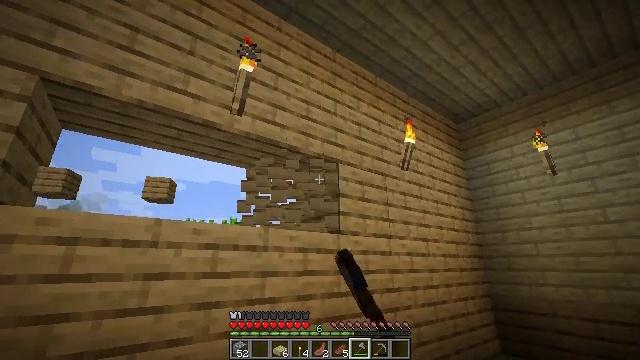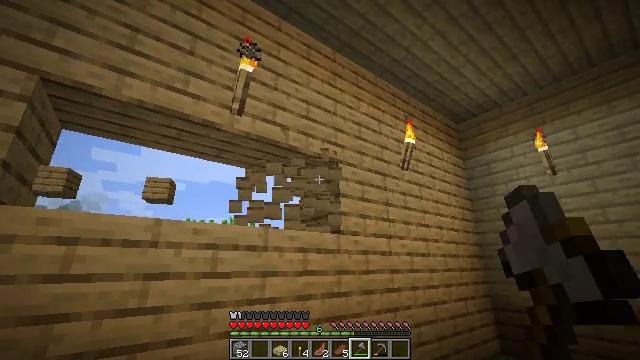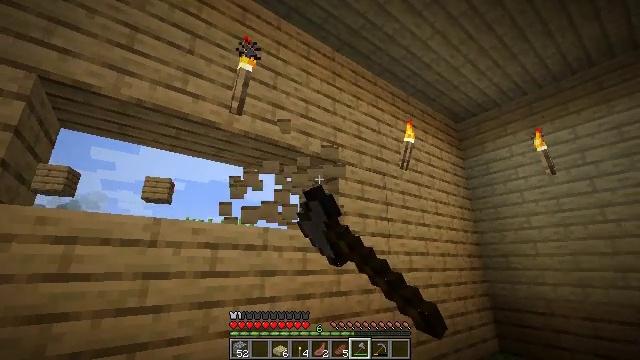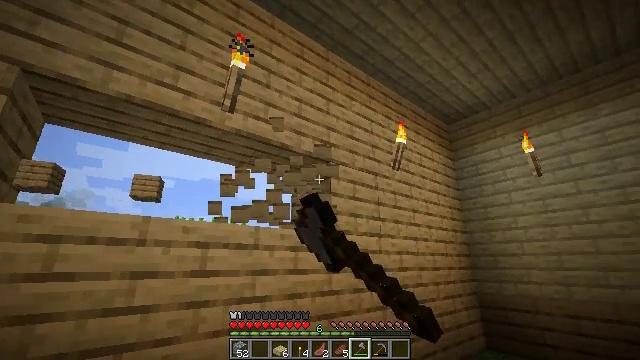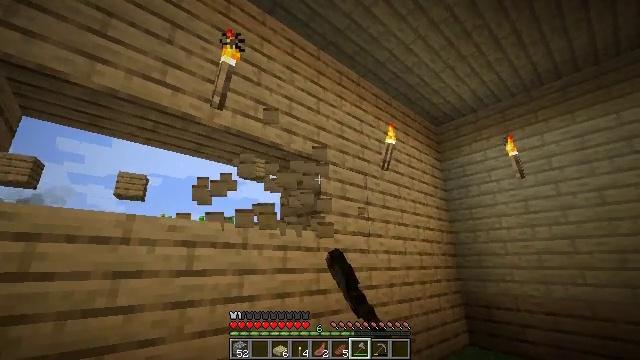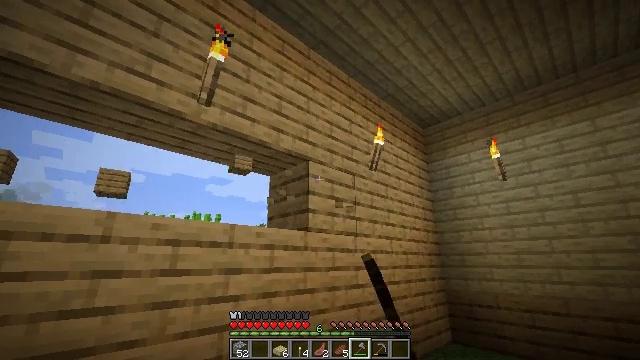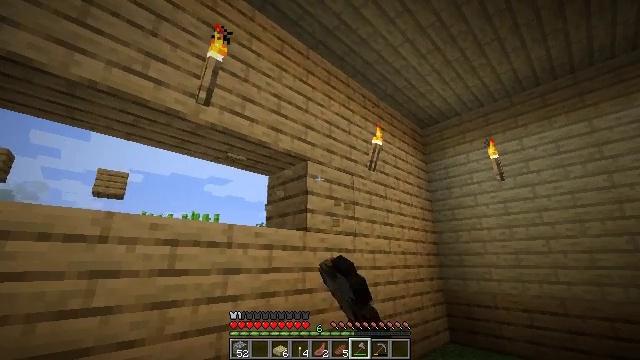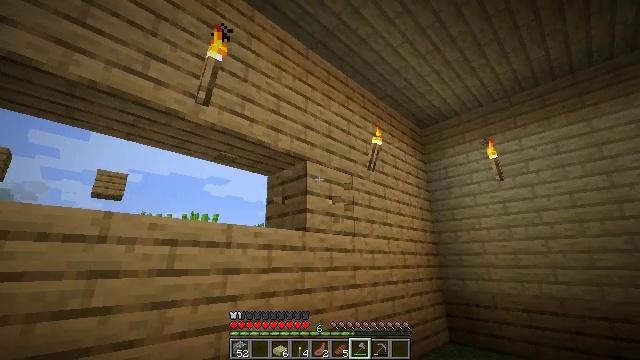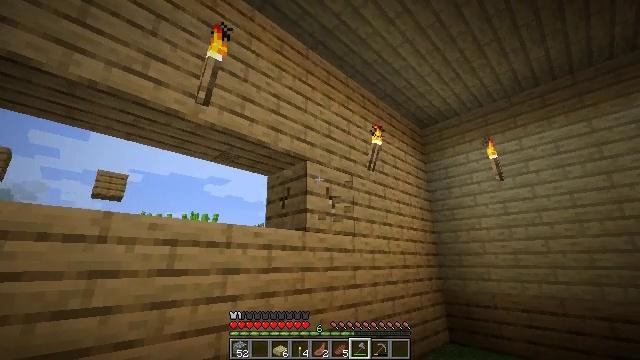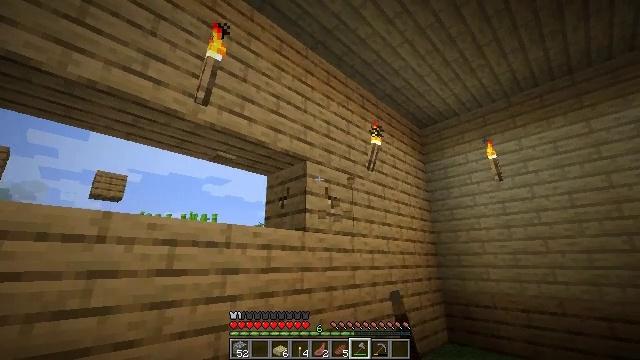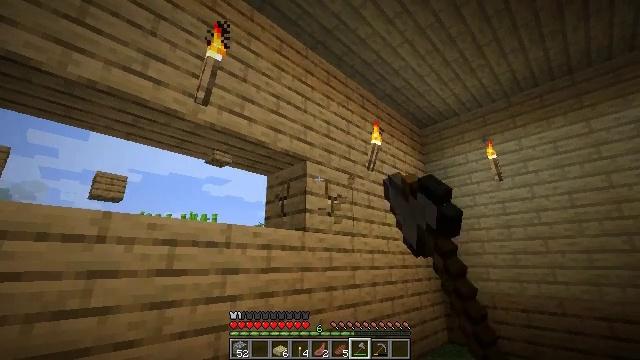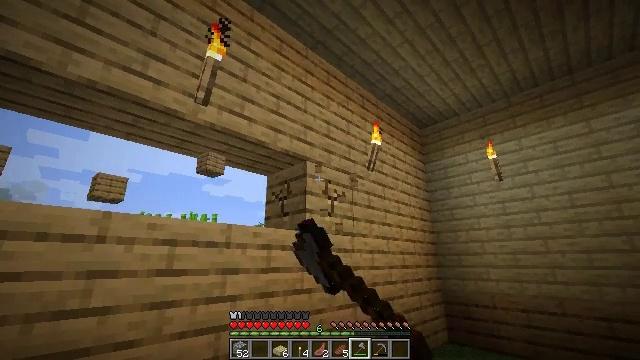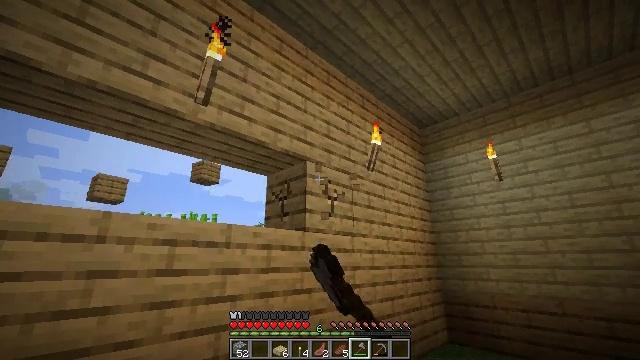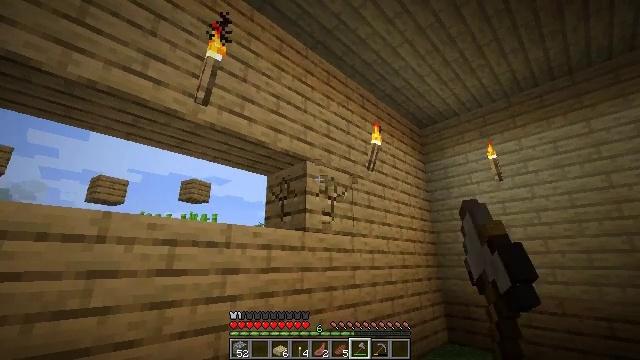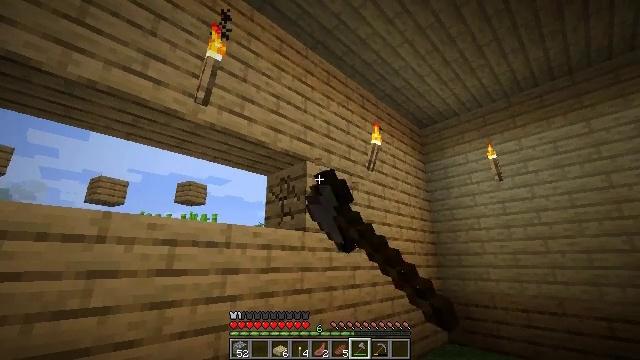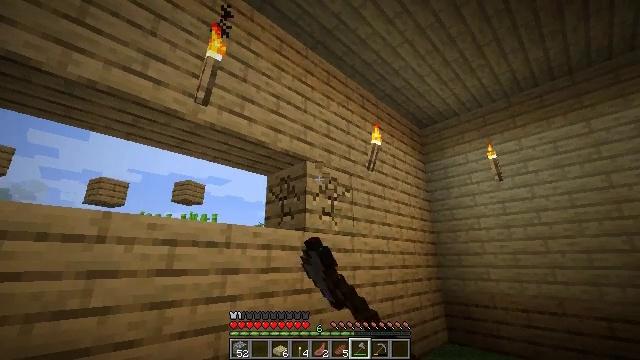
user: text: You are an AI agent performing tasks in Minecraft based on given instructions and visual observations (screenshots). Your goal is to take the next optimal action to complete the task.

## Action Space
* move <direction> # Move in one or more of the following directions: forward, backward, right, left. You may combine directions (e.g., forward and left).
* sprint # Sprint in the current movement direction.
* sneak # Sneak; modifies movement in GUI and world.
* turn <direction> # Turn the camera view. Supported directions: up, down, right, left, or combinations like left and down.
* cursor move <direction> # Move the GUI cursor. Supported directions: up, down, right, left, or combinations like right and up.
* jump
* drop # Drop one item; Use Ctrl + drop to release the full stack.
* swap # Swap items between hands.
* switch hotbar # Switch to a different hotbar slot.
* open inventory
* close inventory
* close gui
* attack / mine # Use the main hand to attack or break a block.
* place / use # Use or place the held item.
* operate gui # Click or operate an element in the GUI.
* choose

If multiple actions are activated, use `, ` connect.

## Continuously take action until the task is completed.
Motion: motion action
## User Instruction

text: Collect the oak planks from the structure.
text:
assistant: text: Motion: attack / mine
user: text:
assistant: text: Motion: attack / mine
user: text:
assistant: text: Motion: turn right, attack / mine
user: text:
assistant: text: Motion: turn right, attack / mine
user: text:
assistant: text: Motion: turn right, attack / mine
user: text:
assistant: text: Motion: attack / mine
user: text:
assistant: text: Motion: attack / mine
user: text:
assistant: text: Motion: attack / mine
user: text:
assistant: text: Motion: attack / mine
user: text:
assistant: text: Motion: attack / mine
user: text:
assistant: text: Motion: attack / mine
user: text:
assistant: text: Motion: attack / mine
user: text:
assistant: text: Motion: attack / mine
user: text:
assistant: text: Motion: attack / mine
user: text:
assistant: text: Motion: attack / mine
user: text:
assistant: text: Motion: attack / mine
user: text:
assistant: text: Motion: attack / mine
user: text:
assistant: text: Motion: attack / mine
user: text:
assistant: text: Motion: attack / mine
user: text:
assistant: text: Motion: attack / mine
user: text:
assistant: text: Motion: attack / mine
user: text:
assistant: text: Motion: attack / mine
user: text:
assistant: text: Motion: attack / mine
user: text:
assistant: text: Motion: turn down, attack / mine
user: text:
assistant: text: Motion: turn down, attack / mine
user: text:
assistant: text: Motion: turn down, attack / mine
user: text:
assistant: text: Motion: turn down, attack / mine
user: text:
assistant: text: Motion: turn down, attack / mine
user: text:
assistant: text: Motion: attack / mine
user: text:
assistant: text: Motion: turn down, attack / mine